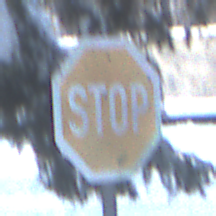
Verkehrszeichen: Stop
Umgebung: Outdoor, Nature
Tageszeit: MorningAfternoon
Wetter: Clear
Licht: Natural
Jahreszeit: Winter
Kontrast: LowContrast